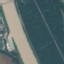
Label: River